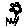
Label: flower